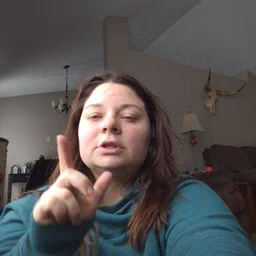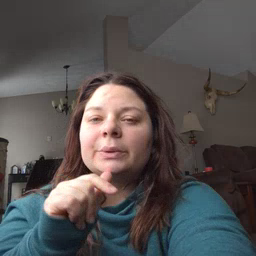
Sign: who